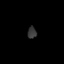
Tissue: lung
Cell type: Epithelial cells
Senescence score: 0.1975
Nuclear area (px): 105
Mean DAPI intensity: 52.39